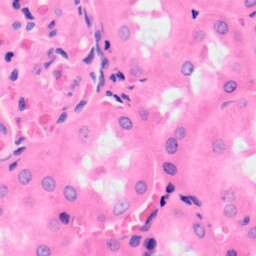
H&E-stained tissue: Kidney